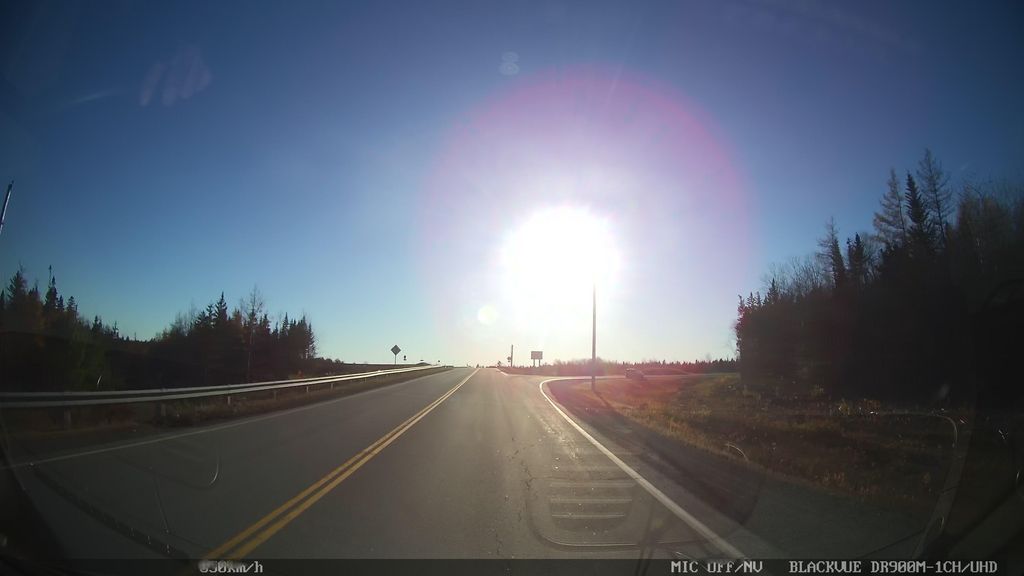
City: halifax